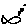
Label: fish